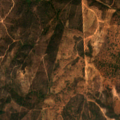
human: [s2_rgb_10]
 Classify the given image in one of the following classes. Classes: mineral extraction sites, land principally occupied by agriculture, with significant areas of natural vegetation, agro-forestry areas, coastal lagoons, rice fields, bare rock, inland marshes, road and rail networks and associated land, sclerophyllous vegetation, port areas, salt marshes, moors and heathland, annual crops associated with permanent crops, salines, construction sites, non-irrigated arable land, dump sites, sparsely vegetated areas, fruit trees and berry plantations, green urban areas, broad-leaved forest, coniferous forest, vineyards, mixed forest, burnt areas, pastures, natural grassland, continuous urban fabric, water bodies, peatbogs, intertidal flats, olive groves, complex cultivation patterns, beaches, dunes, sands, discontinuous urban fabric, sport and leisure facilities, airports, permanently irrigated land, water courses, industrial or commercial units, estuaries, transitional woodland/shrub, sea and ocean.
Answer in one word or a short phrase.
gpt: broad-leaved forest, transitional woodland/shrub